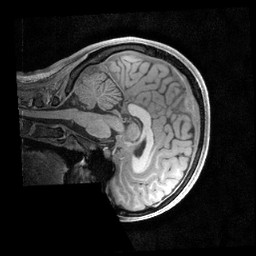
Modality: T1w
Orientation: sagittal
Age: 19
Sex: female
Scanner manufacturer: siemens
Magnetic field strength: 3 T
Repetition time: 2.4 s
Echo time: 0.00231 s